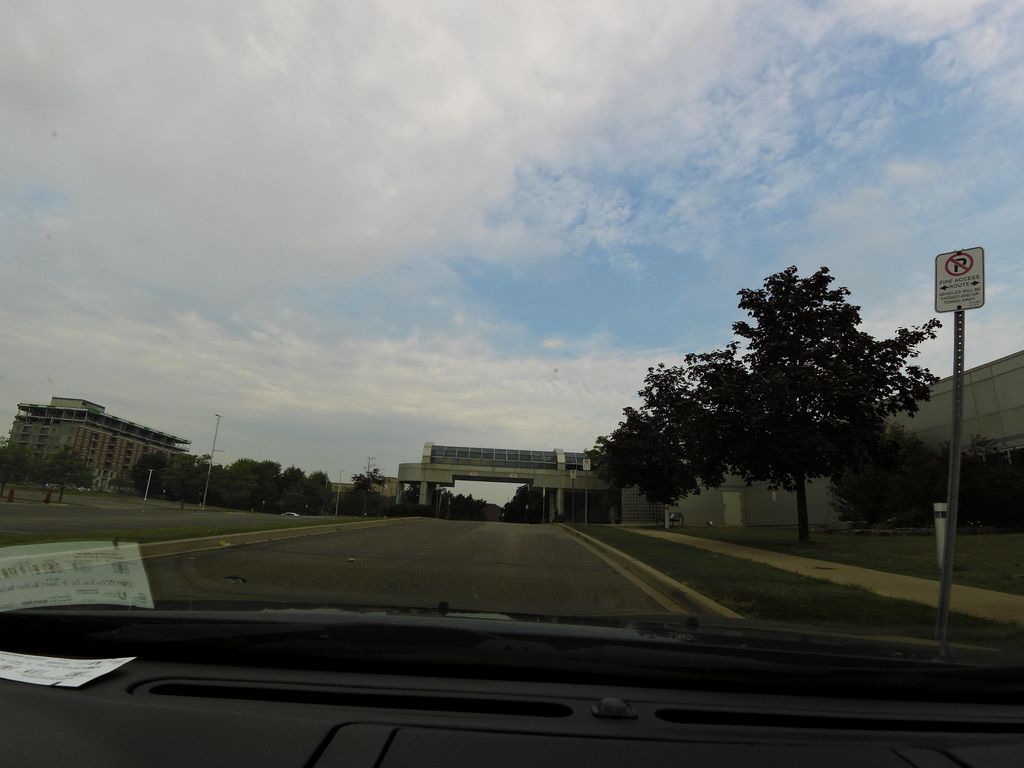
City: hamilton